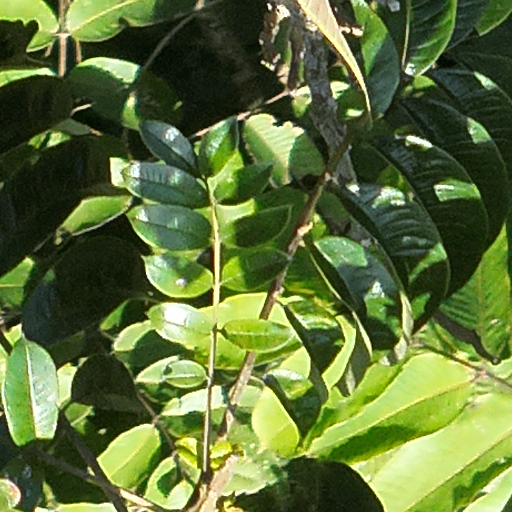
Species: Trattinnickia aspera
GBIF accepted scientific name: Trattinnickia aspera
Crown area (m\u00b2): 155.618